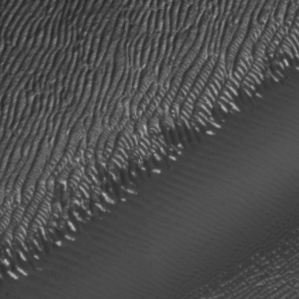
Label: frost